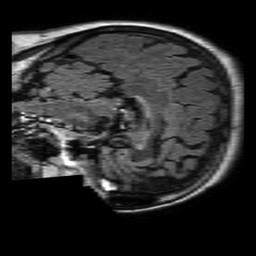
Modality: FLAIR
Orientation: sagittal
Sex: female
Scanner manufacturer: philips
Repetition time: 11 s
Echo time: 0.125 s